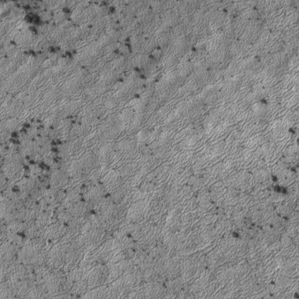
Label: frost